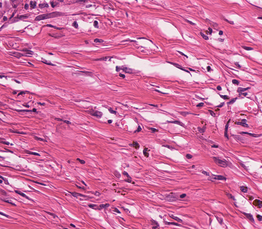
Tumor epithelial tissue: no
Tumor-associated stroma tissue: yes
Normal tissue: no